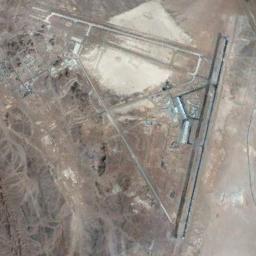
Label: airport